Interaction volume radius: 10 \u00c5
Interaction volume height: 25 \u00c5
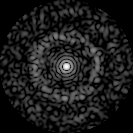
Disorder parameter: 0.8511